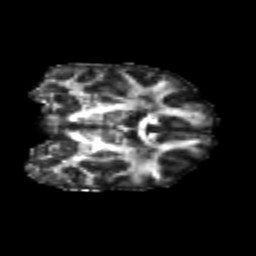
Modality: FA
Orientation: coronal
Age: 24
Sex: female
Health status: healthy
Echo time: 0.074 s